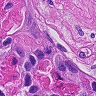
Metastatic tissue present: yes